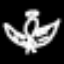
Label: angel